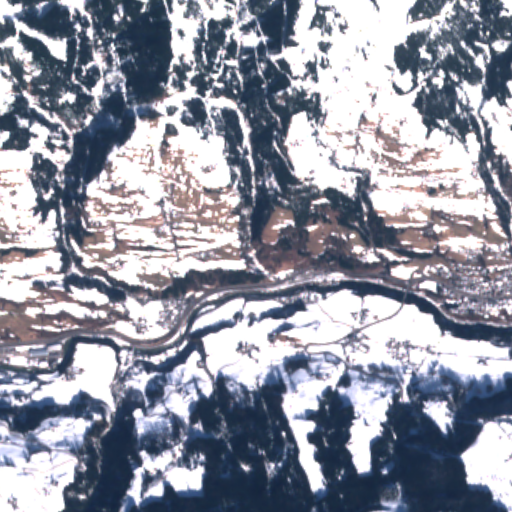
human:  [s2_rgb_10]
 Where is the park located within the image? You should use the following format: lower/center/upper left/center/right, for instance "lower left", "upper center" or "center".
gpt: The park is located in the center right of the image.
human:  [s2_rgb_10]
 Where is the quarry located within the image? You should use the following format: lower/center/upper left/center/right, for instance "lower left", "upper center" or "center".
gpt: The quarry is located in the lower right of the image.
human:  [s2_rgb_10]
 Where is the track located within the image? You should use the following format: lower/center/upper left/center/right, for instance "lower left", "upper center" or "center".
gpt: There is no track in the image.